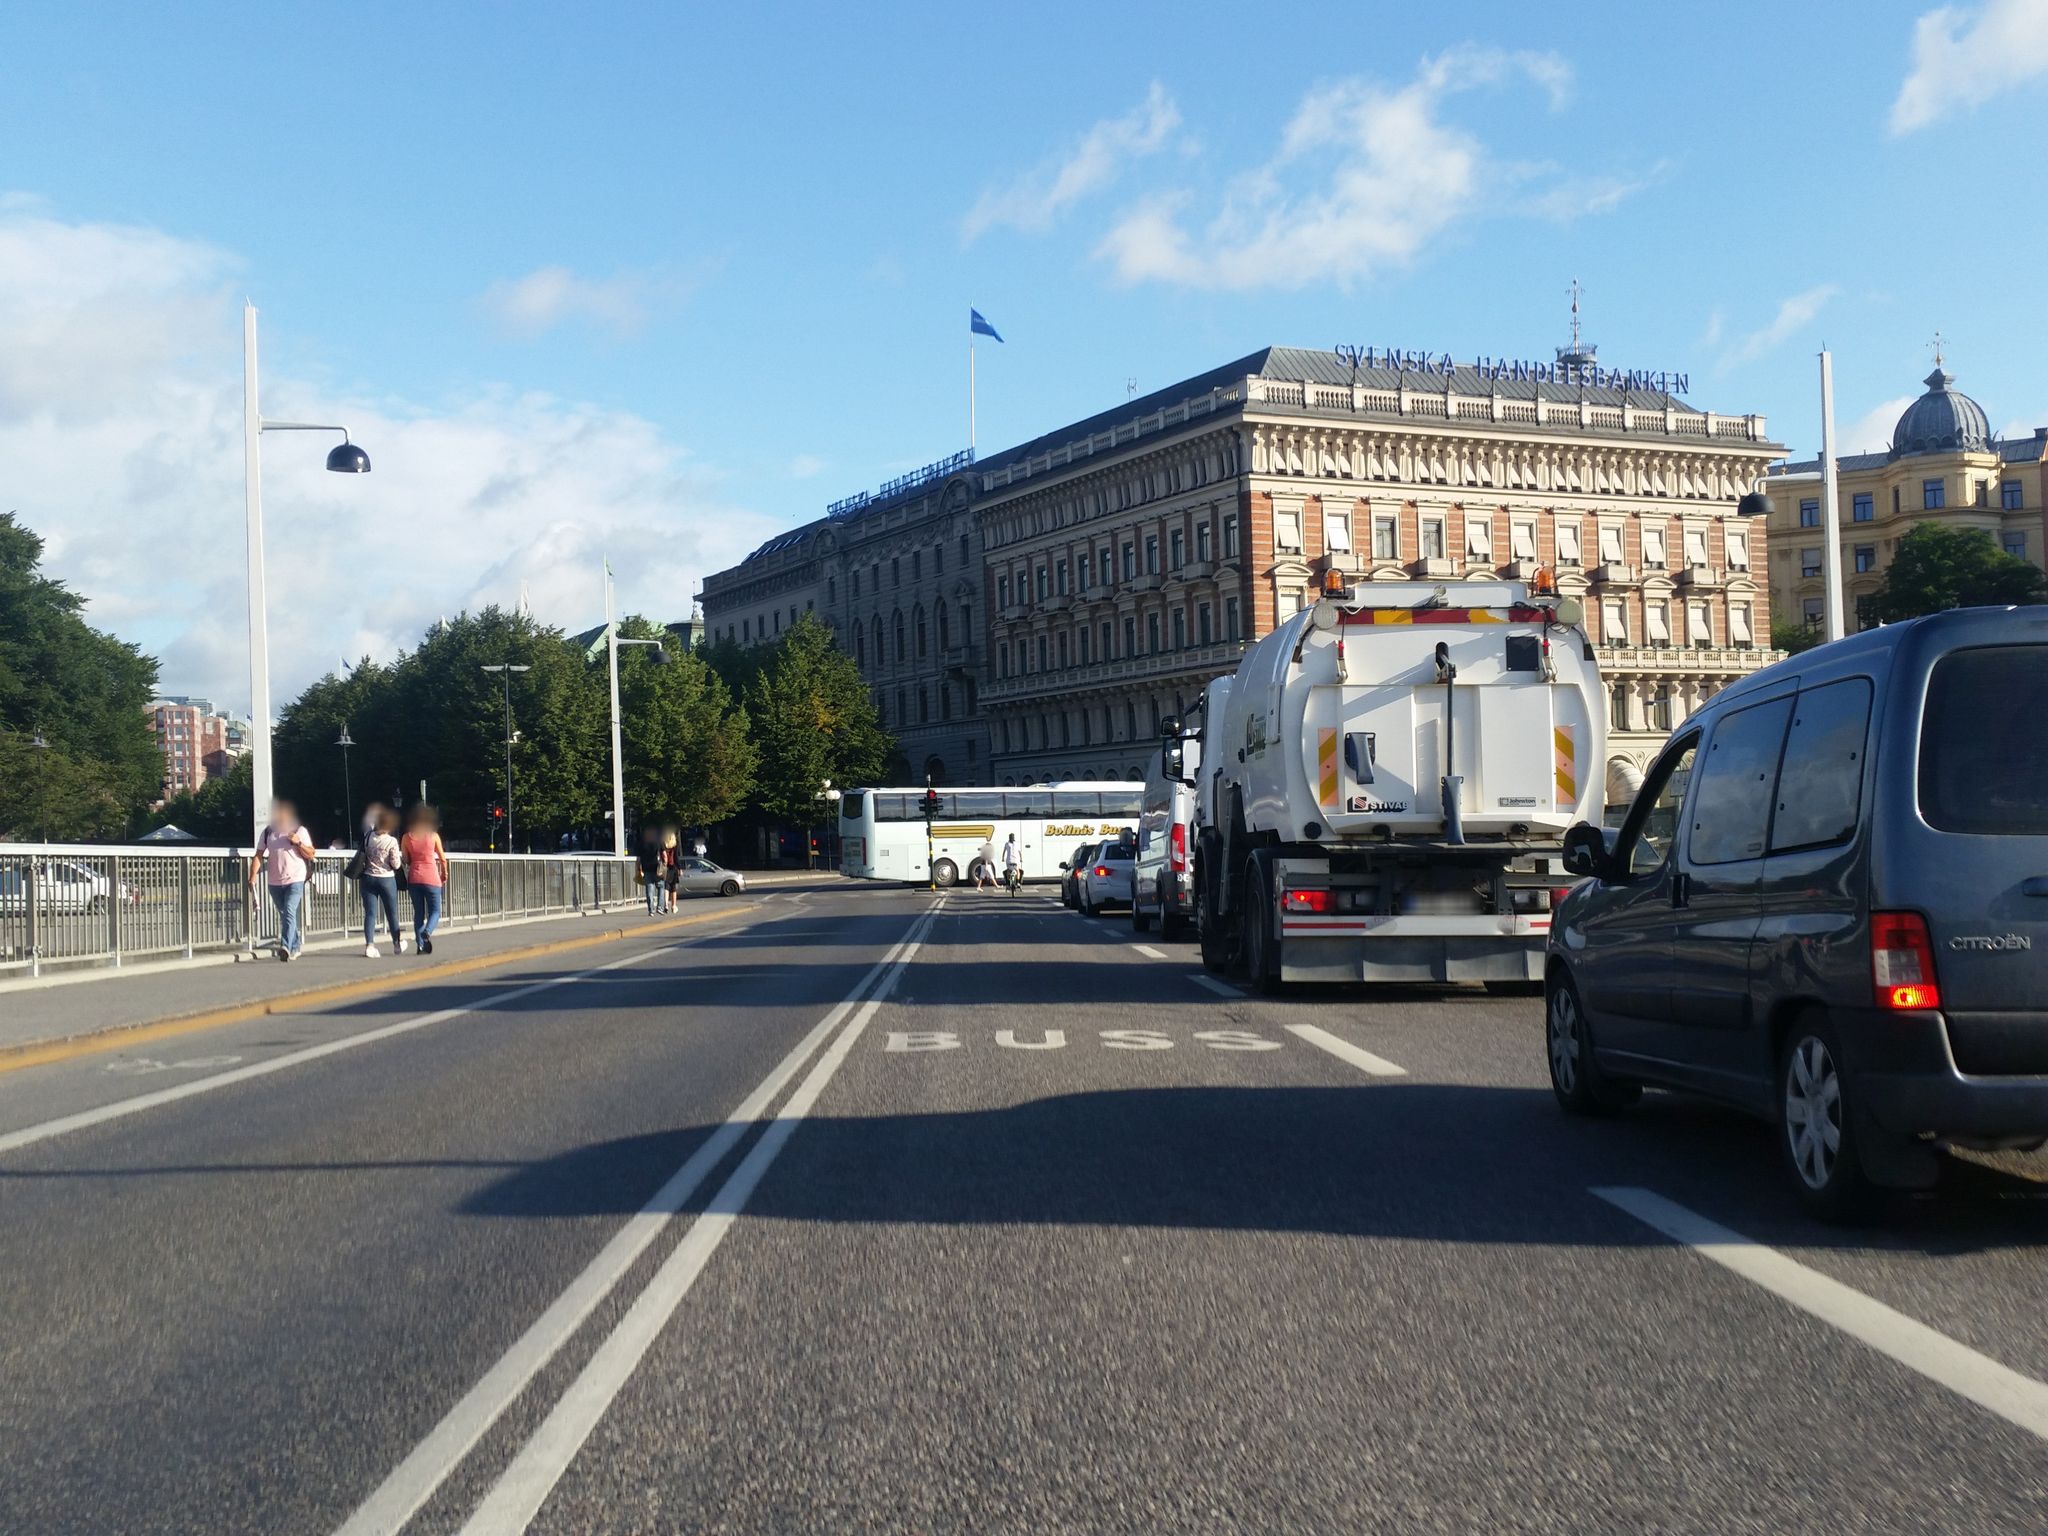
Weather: clear
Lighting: day
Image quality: good
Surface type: cycling surface
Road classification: tertiary
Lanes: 2, 1
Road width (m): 2.1
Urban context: urban centre
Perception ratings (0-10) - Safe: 1.84, Lively: 7.86, Beautiful: 4.71, Boring: 3.2, Depressing: 4.29, Wealthy: 7.91